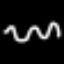
Label: squiggle